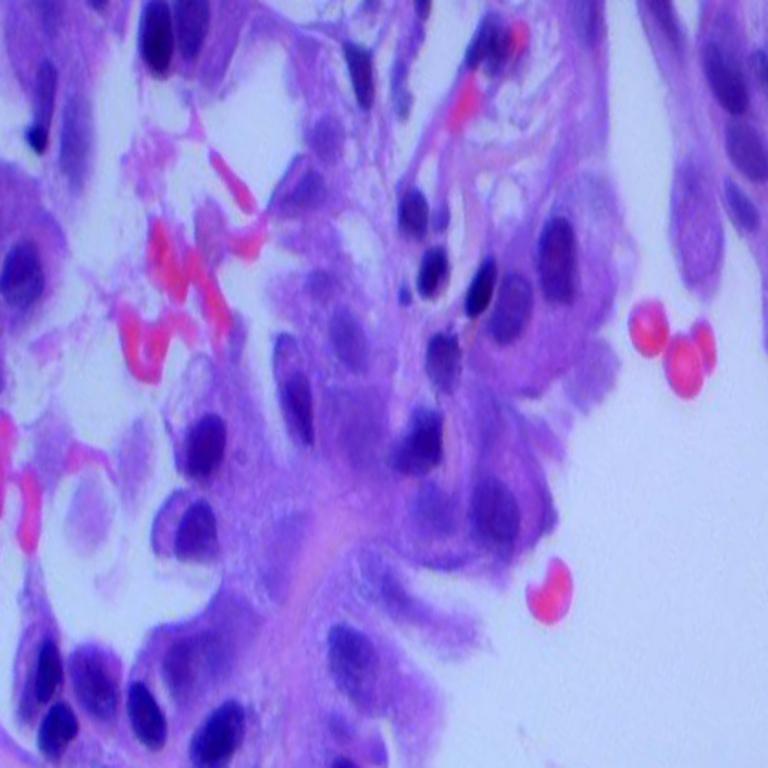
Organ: lung
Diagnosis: adenocarcinomas